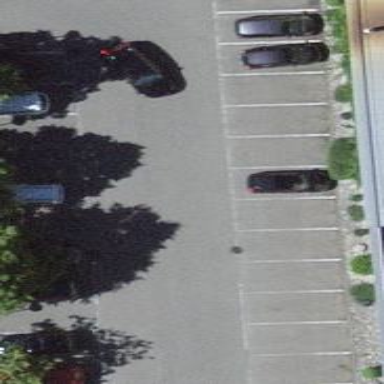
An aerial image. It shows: Parking area with surface.